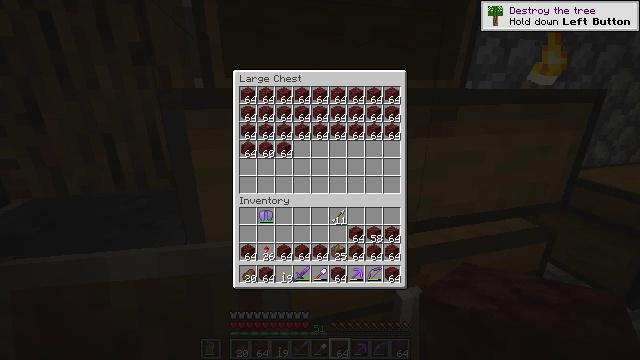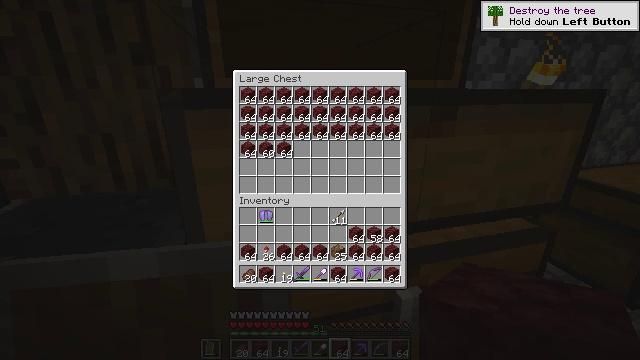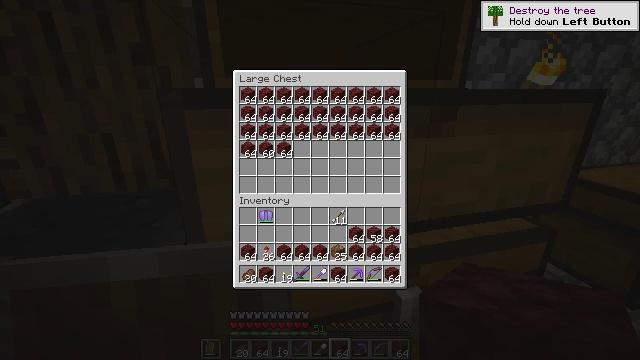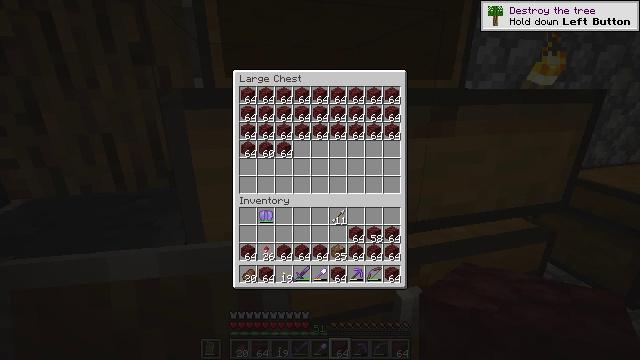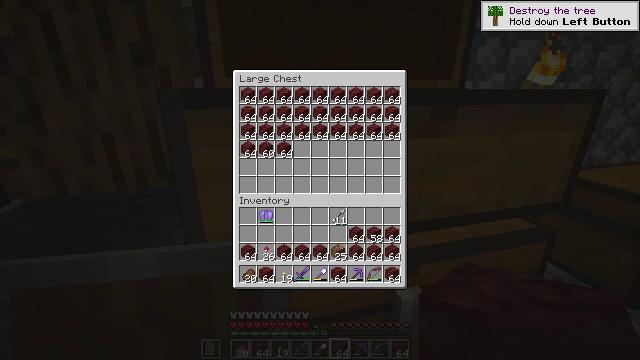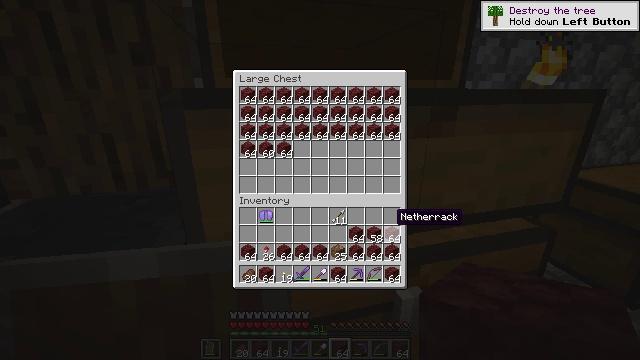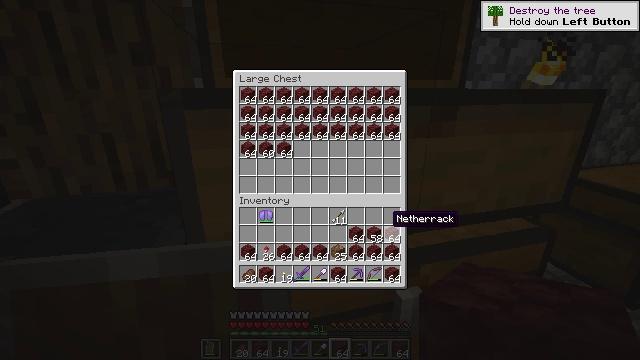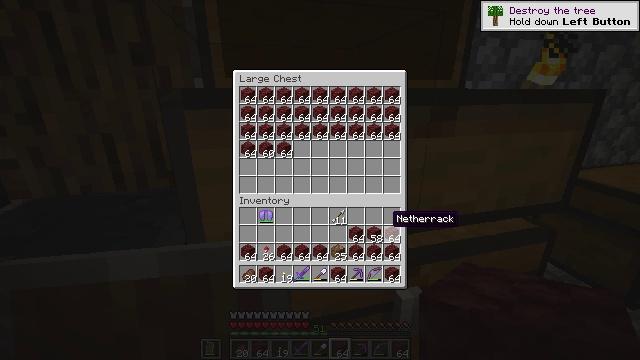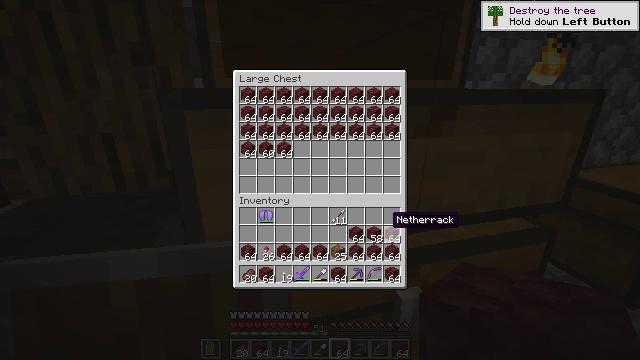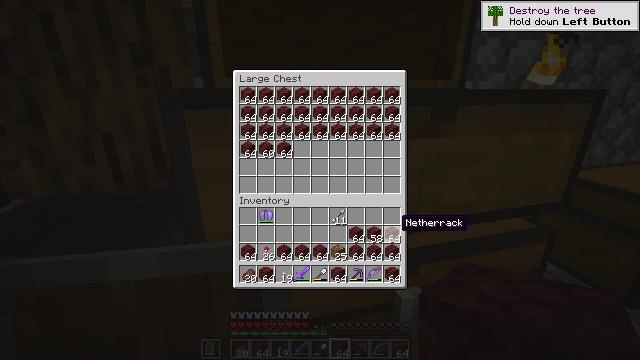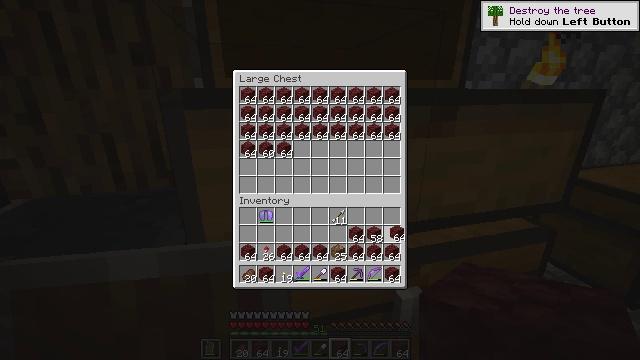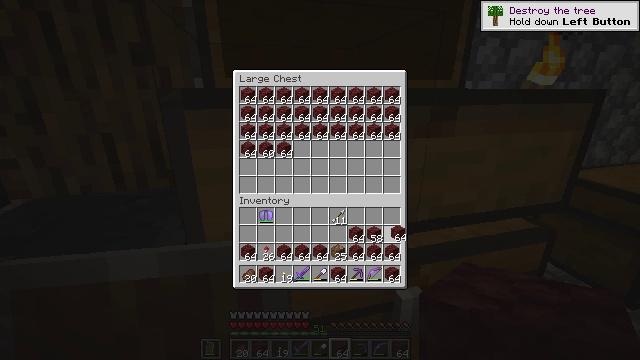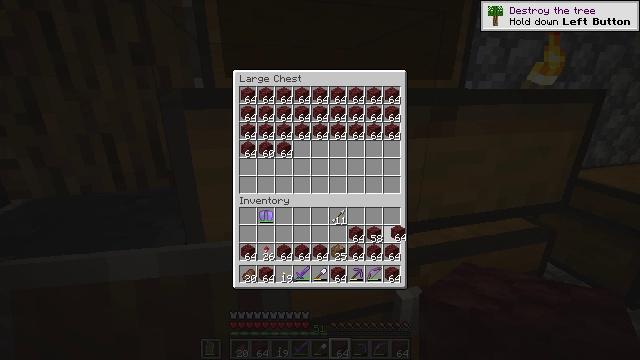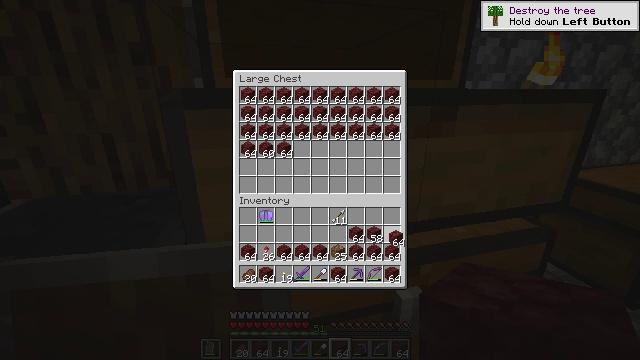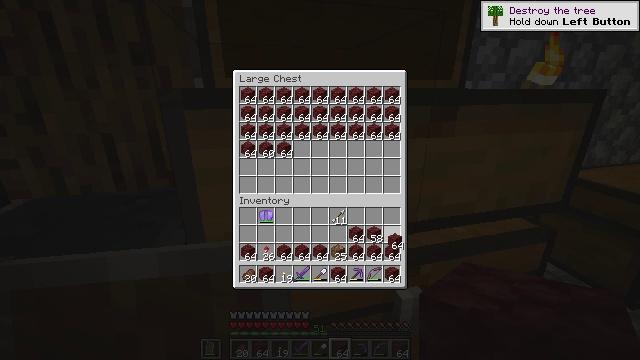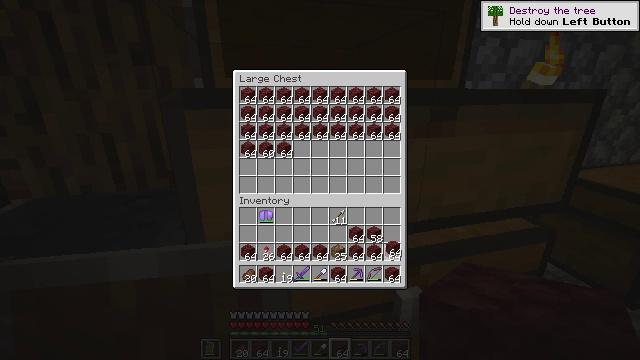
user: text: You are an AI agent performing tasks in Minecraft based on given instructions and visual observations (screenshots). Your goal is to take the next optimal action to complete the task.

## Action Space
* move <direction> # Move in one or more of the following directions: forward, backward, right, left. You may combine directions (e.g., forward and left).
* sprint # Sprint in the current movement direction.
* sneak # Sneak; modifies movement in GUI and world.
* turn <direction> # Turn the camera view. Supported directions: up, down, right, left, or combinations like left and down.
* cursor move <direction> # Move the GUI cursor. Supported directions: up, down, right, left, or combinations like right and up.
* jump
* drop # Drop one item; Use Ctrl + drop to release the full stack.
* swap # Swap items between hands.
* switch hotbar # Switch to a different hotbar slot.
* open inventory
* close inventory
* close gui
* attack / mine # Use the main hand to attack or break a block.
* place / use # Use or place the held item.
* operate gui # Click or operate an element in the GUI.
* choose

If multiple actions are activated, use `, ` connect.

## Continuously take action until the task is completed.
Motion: motion action
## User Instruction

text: Mine the shulker box.
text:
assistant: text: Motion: turn right and down
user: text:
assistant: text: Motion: no_op
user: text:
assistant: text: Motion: turn right
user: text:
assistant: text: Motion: turn left
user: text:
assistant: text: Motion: turn left
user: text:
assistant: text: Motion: no_op
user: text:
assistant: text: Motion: no_op
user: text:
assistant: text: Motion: no_op
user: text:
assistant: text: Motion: turn right
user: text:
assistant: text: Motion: attack / mine
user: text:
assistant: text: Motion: attack / mine
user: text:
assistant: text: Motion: no_op
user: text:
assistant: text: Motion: no_op
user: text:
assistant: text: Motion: no_op
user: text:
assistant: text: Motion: no_op
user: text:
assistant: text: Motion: sprint
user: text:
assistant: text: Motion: sneak
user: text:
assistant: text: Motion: sprint
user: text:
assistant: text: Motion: sneak
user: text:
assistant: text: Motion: sneak
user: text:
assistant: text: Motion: sprint
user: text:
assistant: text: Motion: sneak, attack / mine
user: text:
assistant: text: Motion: sprint, attack / mine
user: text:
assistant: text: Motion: sprint, attack / mine
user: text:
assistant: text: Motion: sprint, attack / mine
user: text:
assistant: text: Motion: sprint
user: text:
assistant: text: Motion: sneak
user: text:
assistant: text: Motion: sneak
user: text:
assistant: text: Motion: sprint
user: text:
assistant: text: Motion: sneak